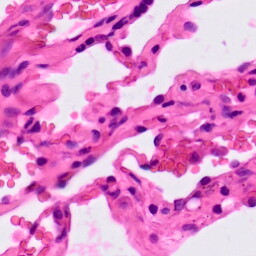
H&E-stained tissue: Lung